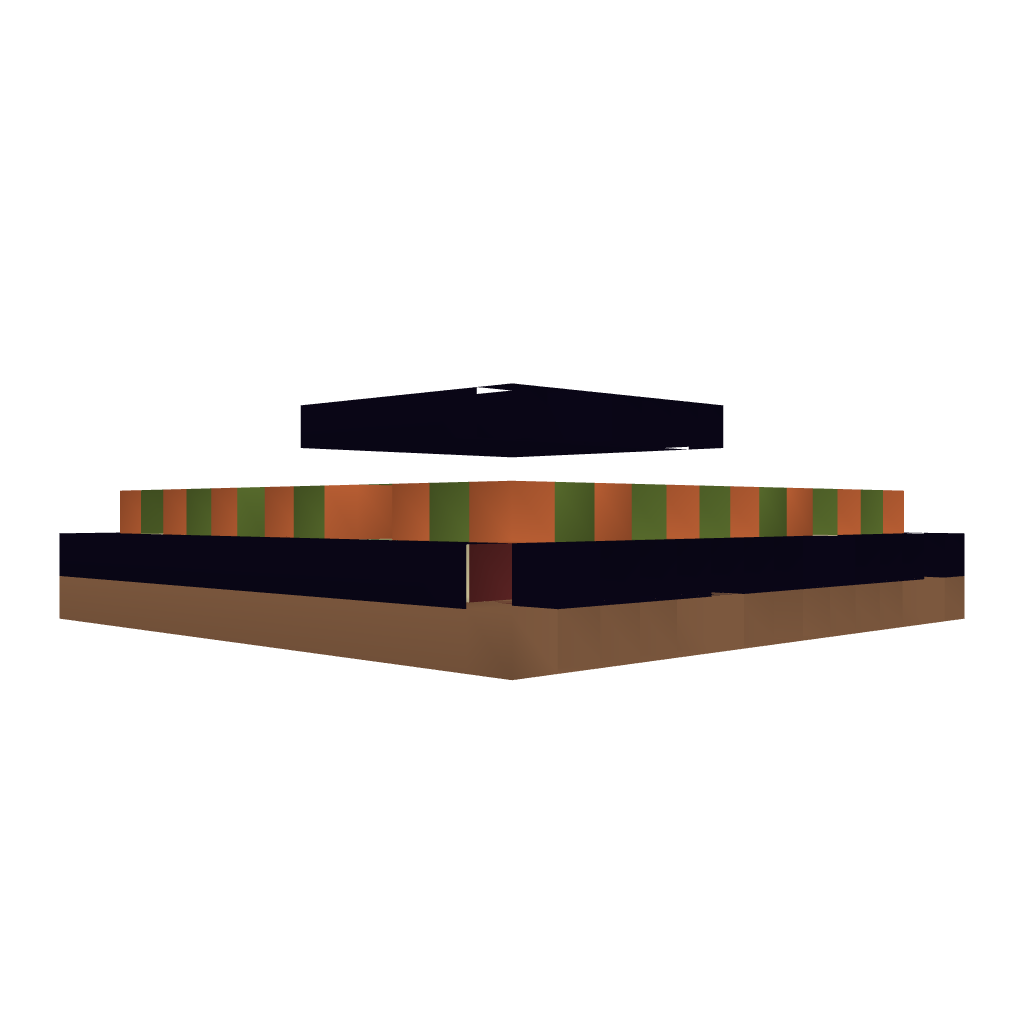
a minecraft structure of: Trap for zombies